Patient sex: M
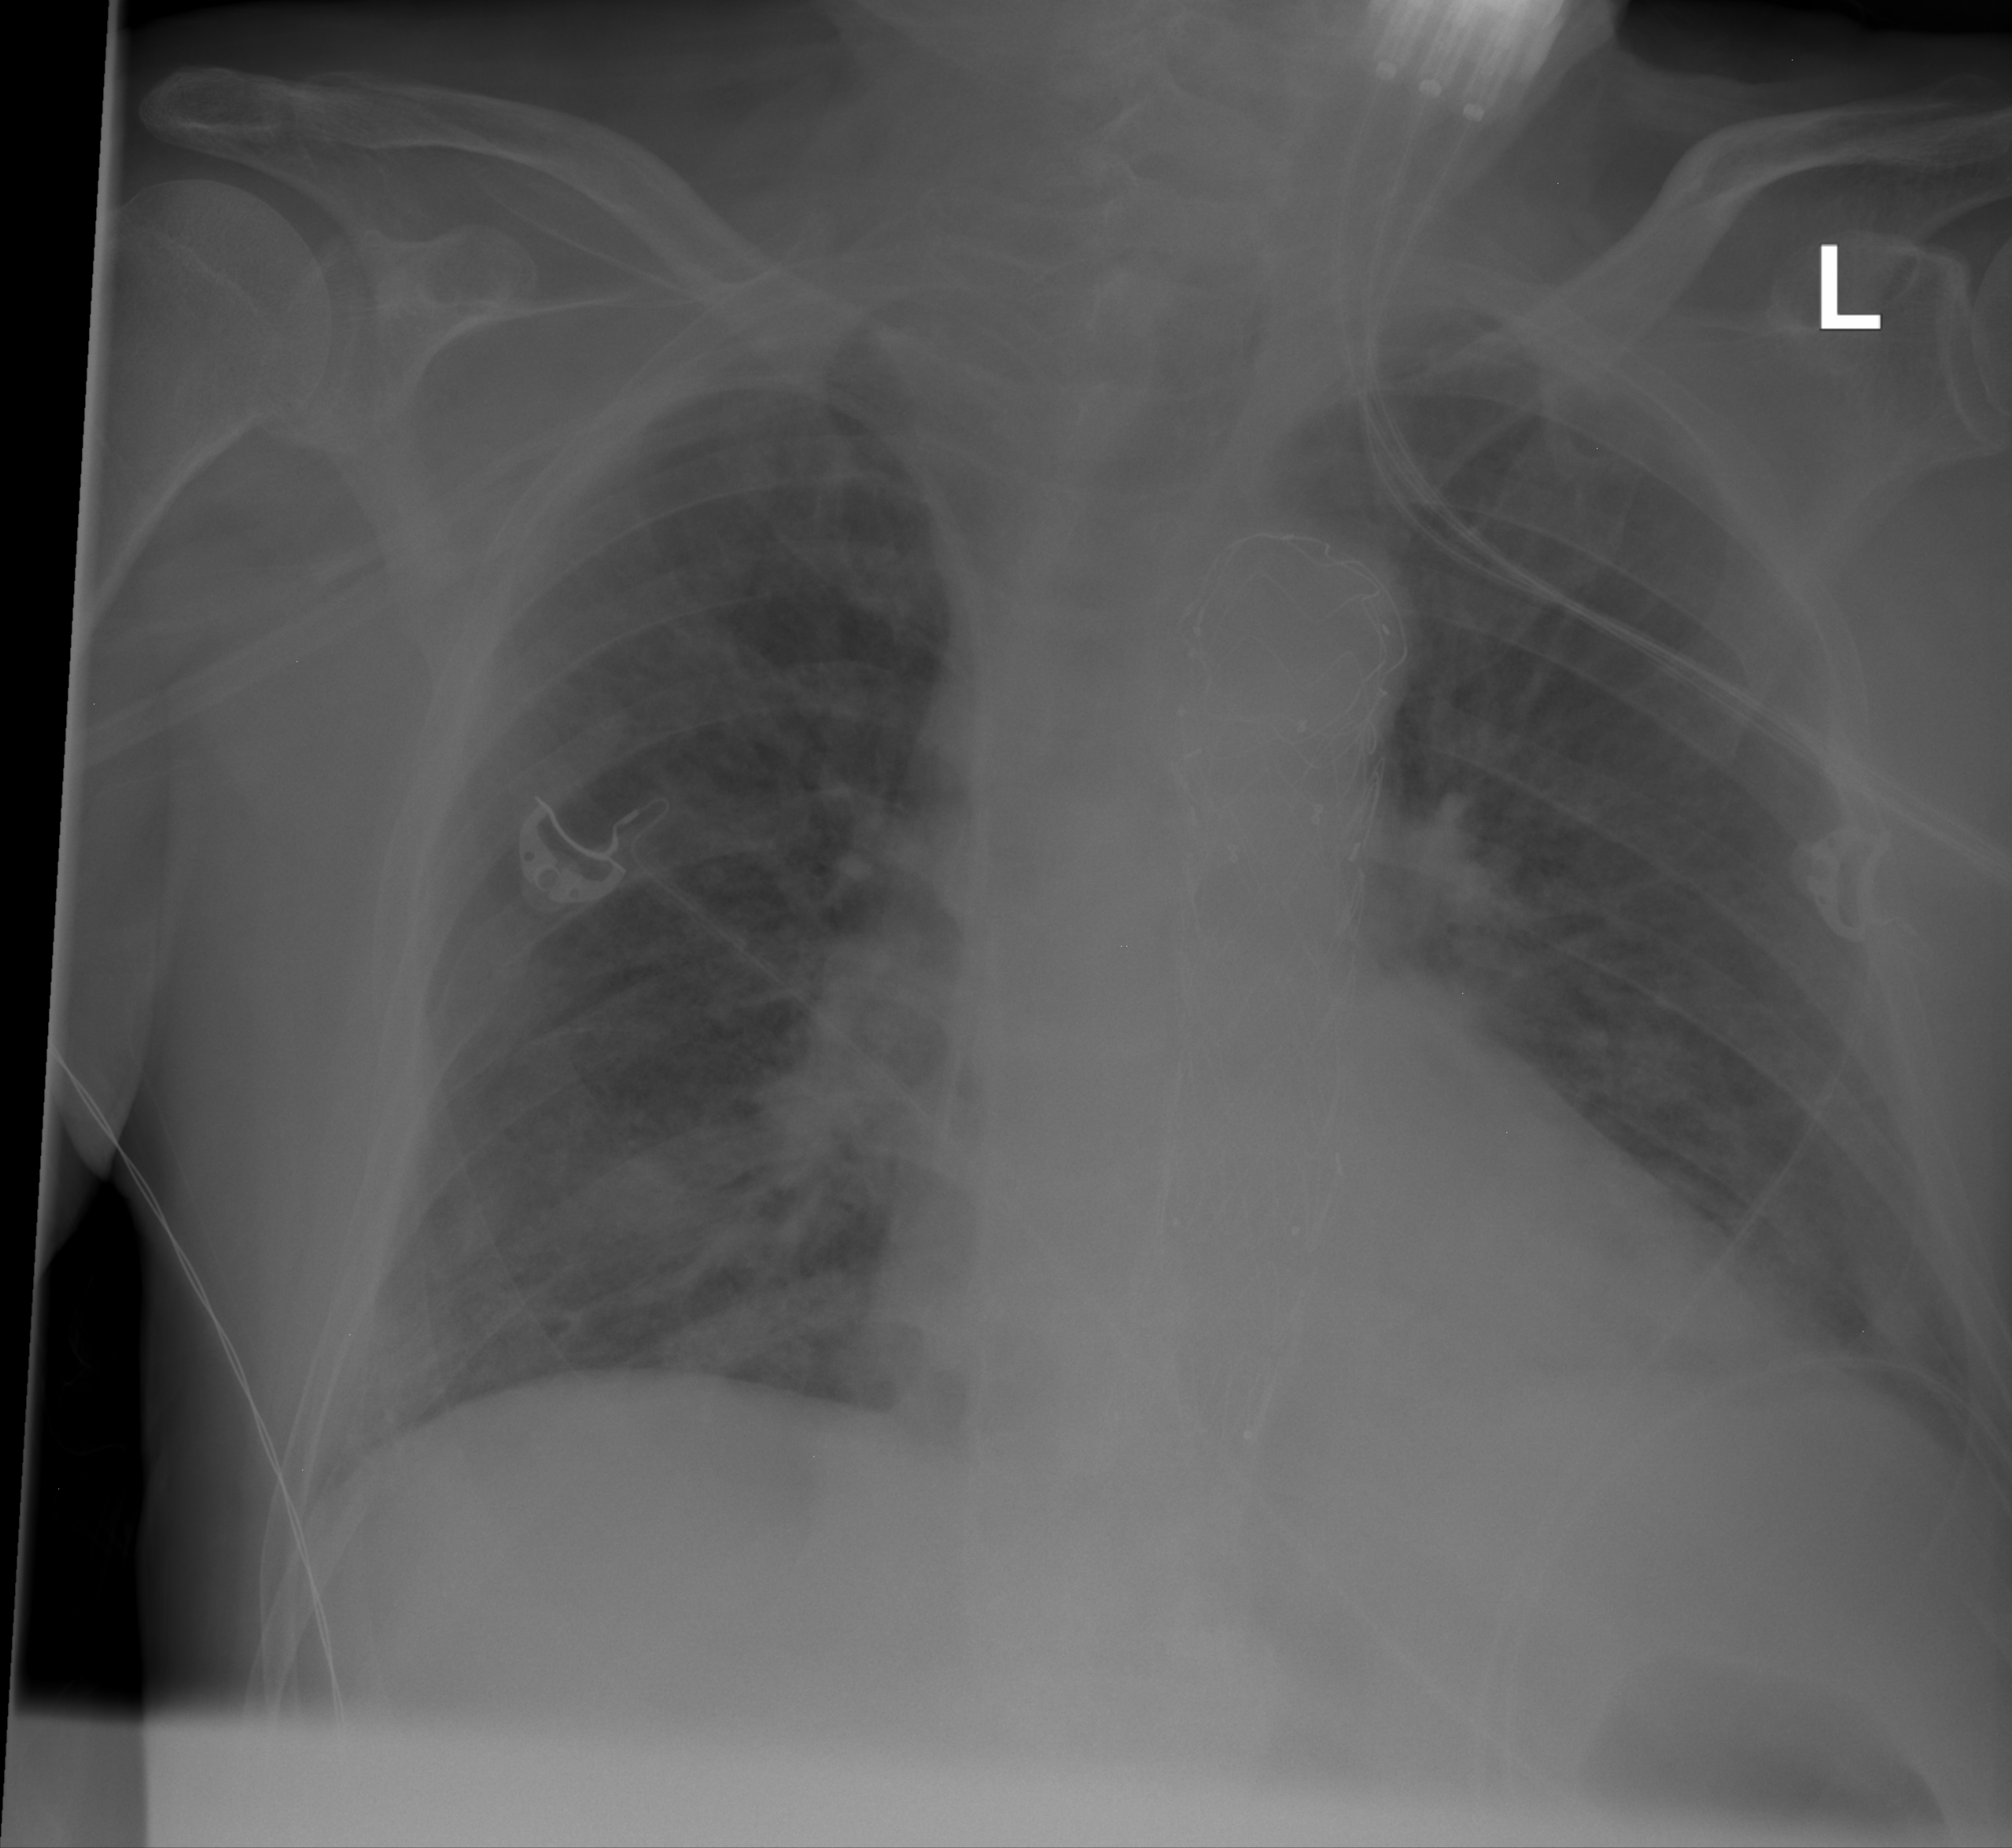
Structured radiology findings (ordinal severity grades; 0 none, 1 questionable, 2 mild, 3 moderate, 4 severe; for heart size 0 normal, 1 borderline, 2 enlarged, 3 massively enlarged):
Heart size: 0
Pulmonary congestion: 2
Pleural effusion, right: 2
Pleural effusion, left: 0
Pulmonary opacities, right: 2
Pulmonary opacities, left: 2
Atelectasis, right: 0
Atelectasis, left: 0